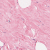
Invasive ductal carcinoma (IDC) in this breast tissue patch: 0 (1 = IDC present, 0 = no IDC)